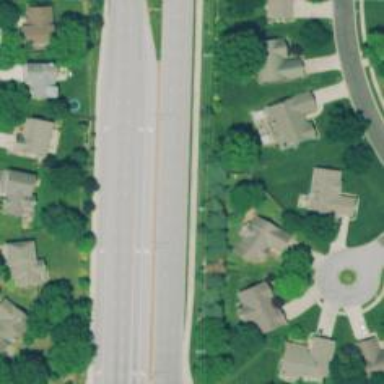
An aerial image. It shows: Dash road marking.